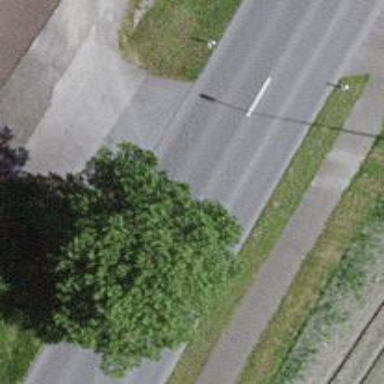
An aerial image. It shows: Primary road with asphalt surface.